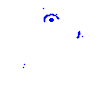
Particle: kaon